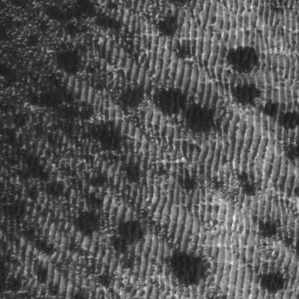
Label: frost